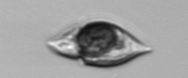
Label: Amphidinium